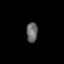
Tissue: lung
Cell type: Myeloid cells
Senescence score: 0.5548
Nuclear area (px): 220
Mean DAPI intensity: 104.023